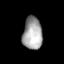
Tissue: lung
Cell type: Epithelial cells
Senescence score: 0.204
Nuclear area (px): 623
Mean DAPI intensity: 162.897